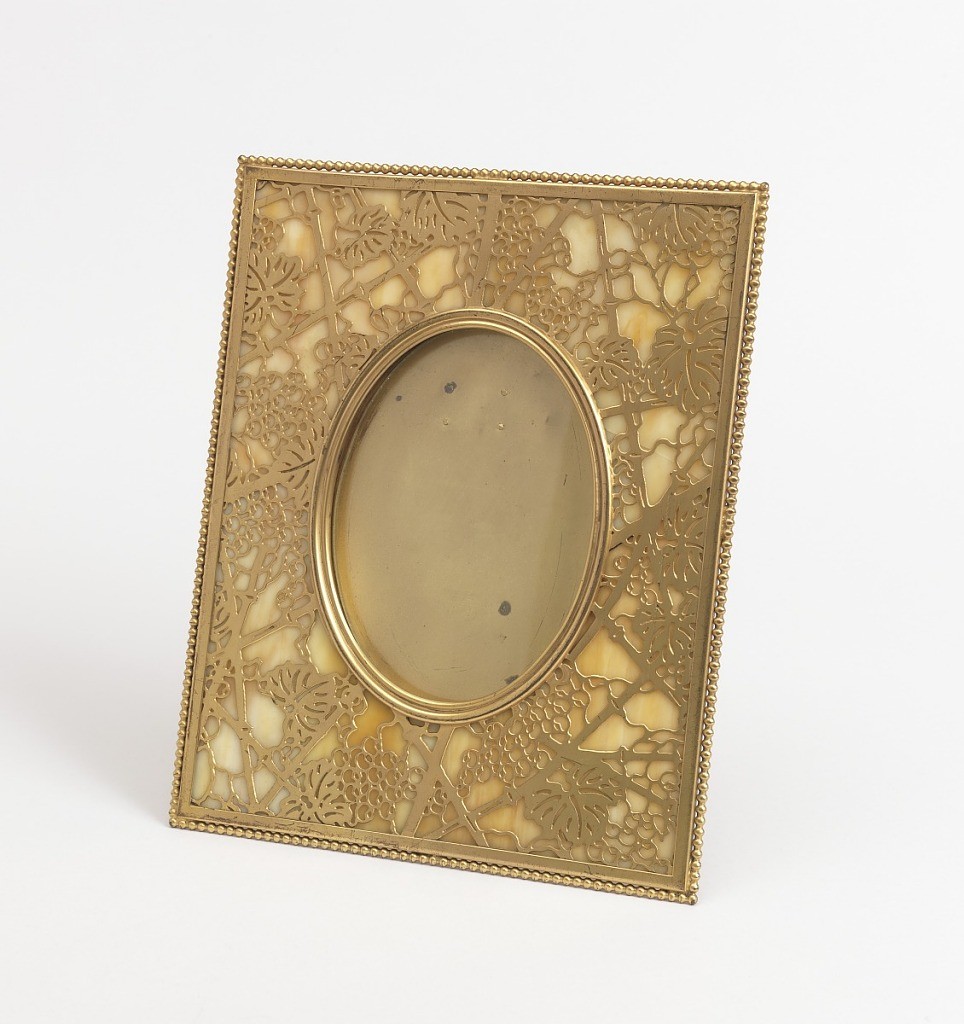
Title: Picture frame
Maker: Tiffany & Company, American, established 1853
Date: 1900–10
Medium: gilded metal, glass
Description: Of upright rectangular form, the gilded metal surface cut in the grapevine pattern overlaid on a panel of pearly-hued Favrile glass; oval well in center for picture, clear glass oval panel inset in well.  Rigid, hinged gilt-wire support on reverse.